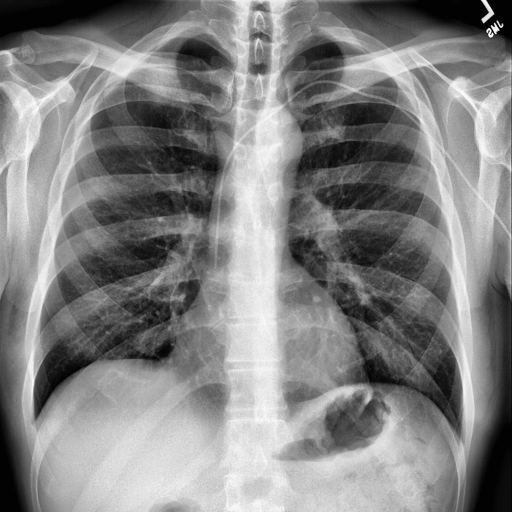
Finding: NORMAL